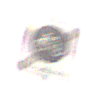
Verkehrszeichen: EndeFahrradstrasse
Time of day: MorningAfternoon
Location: Outdoor (Nature)
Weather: Overcast
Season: NotSpecified
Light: Natural